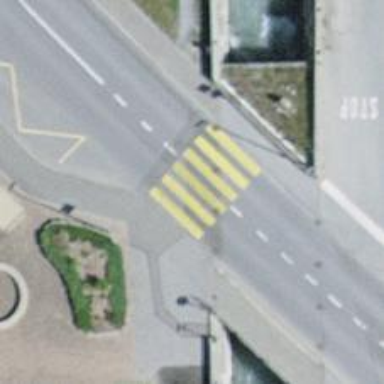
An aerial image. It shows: Zebra crossing on the road.